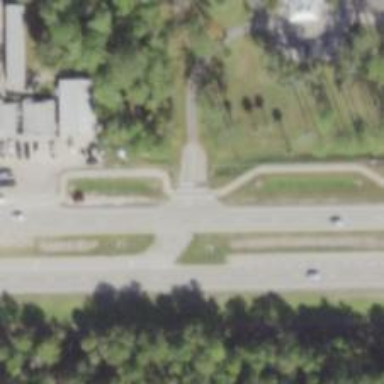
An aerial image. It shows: Asphalt path with uncontrolled crossing.